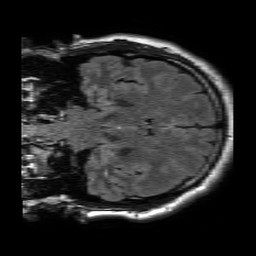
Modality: FLAIR
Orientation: coronal
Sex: male
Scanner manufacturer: philips
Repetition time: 11 s
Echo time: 0.125 s